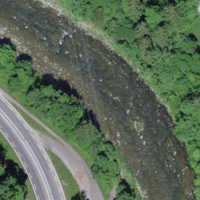
EUNIS habitat code: 15
Species observed at this site:
Cinclus cinclus